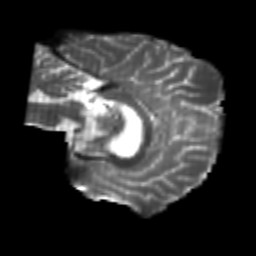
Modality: T2w
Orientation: sagittal
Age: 22
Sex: male
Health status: healthy
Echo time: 0.074 s